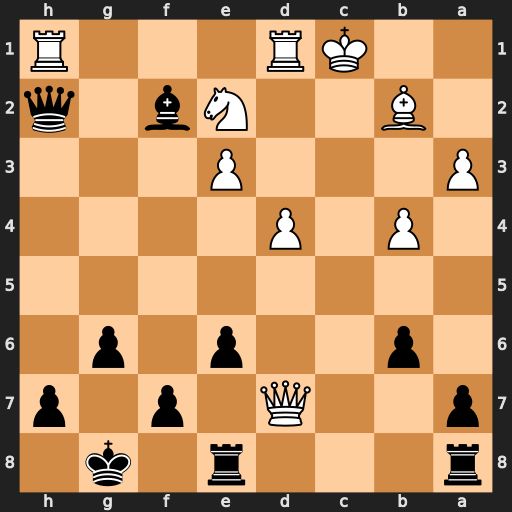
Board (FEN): r3r1k1/p2Q1p1p/1p2p1p1/8/1P1P4/P3P3/1B2Nb1q/2KR3R
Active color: b
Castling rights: -
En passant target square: -
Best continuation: Bxe3+ Kb1 Qxe2